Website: walmart
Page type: account-selection
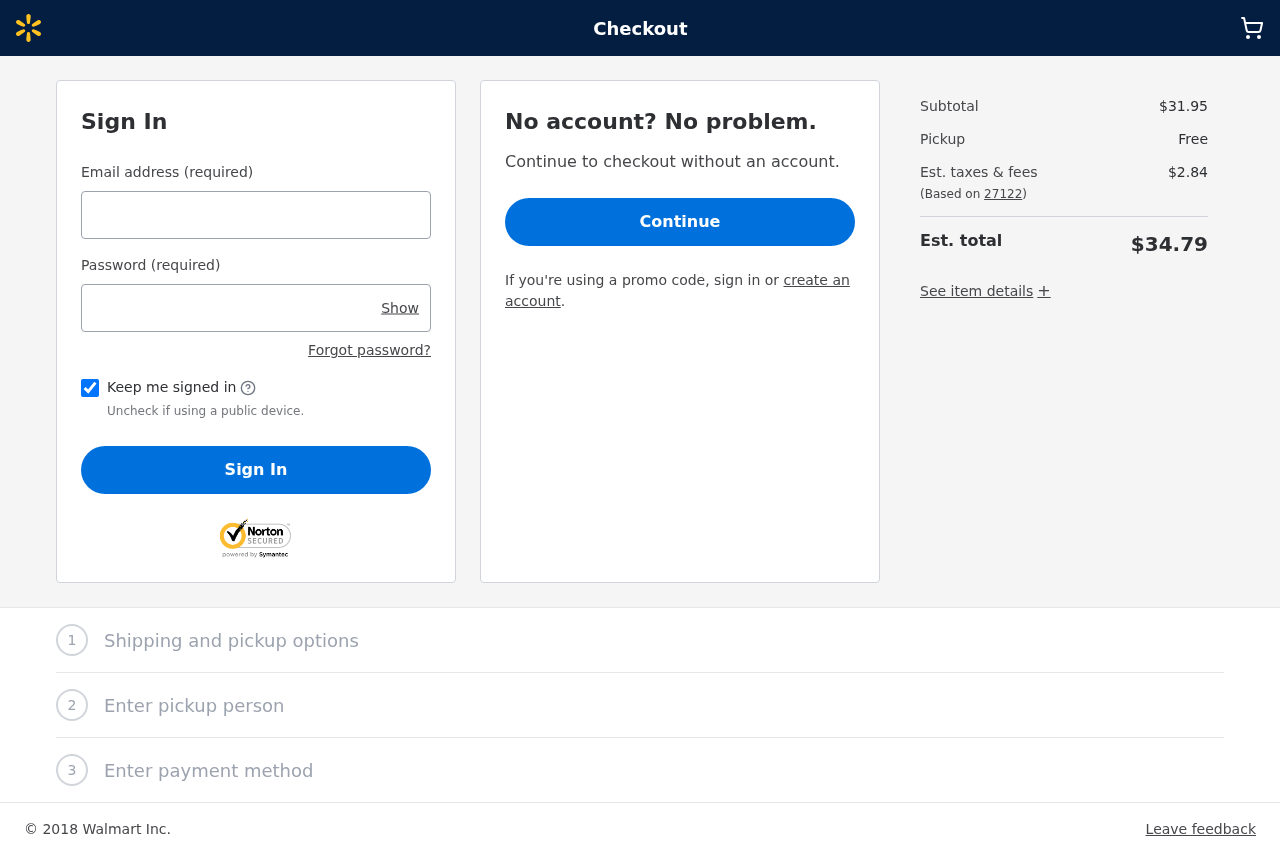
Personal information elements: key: PII_LOGIN_USERNAME
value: theresasmith47
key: PII_POSTCODE
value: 27122
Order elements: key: ORDER_SUBTOTAL
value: $31.95
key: ORDER_TAX
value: $2.84
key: ORDER_TOTAL
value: $34.79